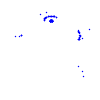
Particle: pion